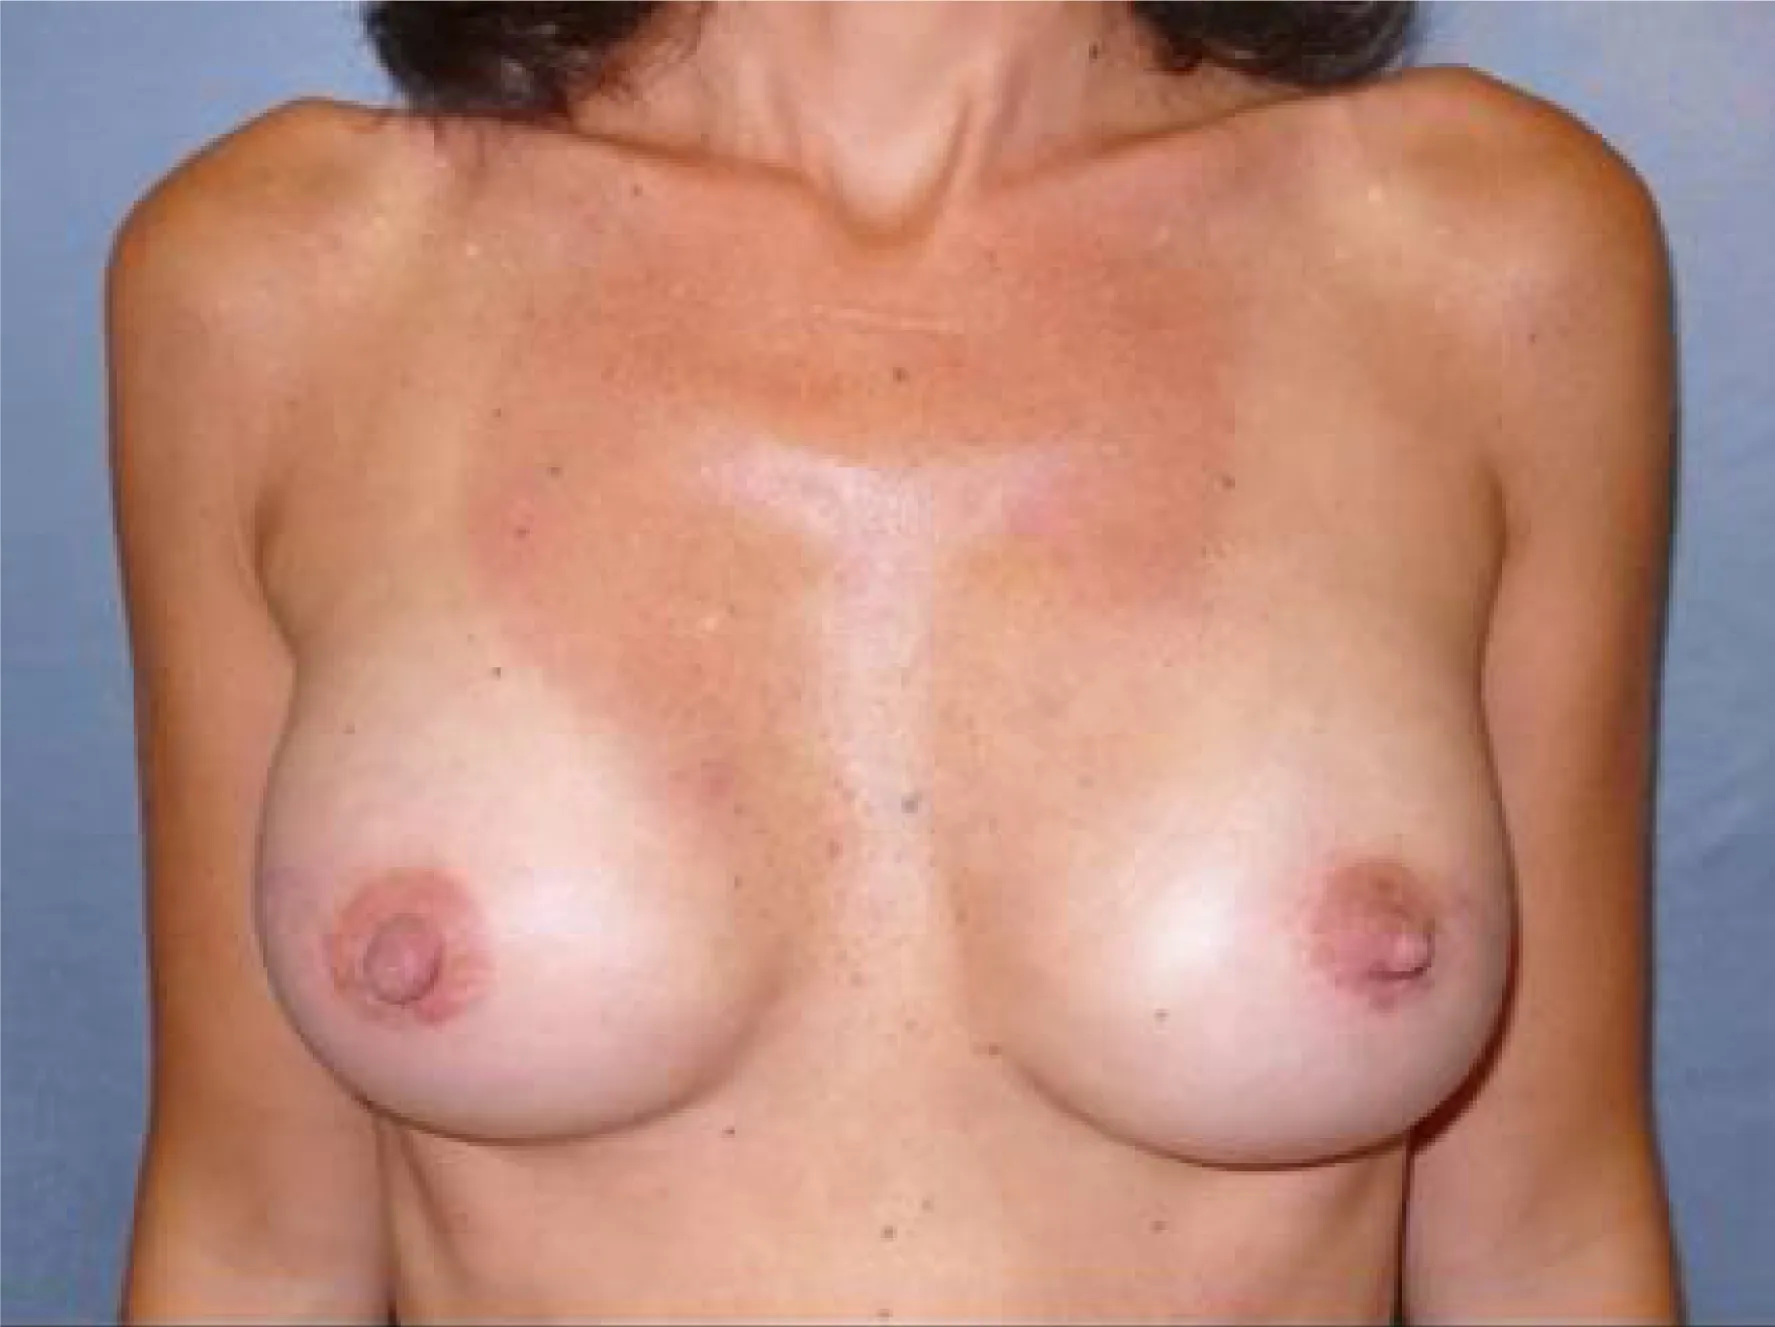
Post-operative view after second stage of breast reconstruction with 370-cc bilateral silicone gel implants and injection of cell-enhanced autologous fat (85 cc in the left side and 90 in the right side).
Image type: medical_photograph (other_medical_photograph)